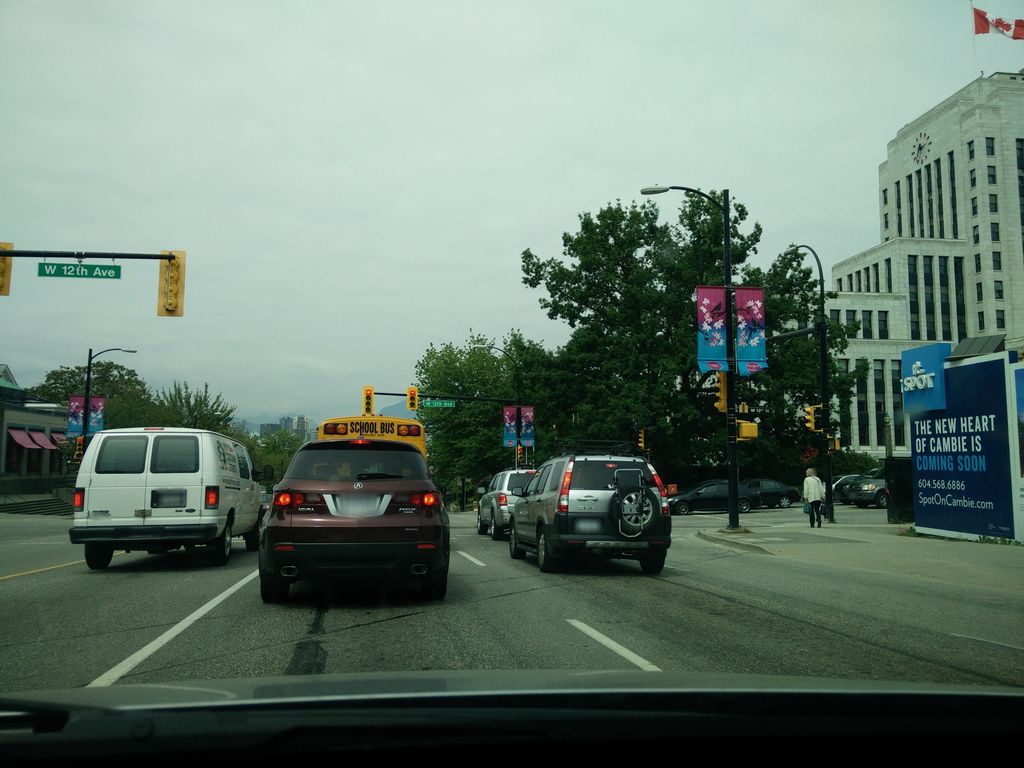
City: vancouver